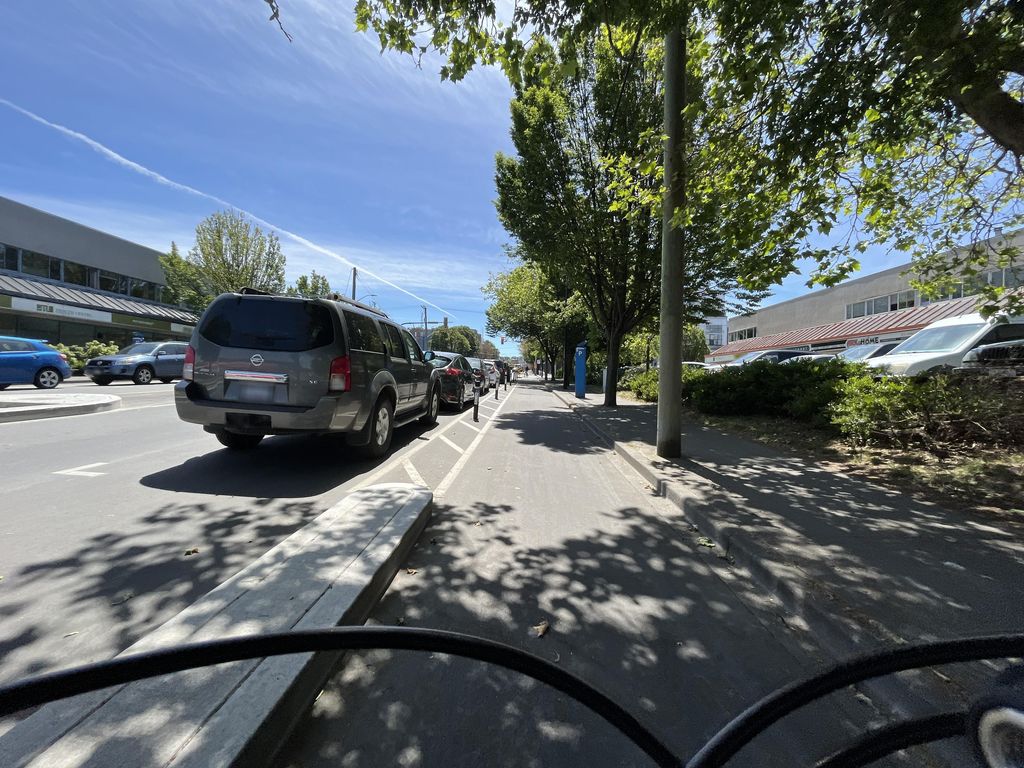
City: victoria